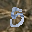
Label: 5